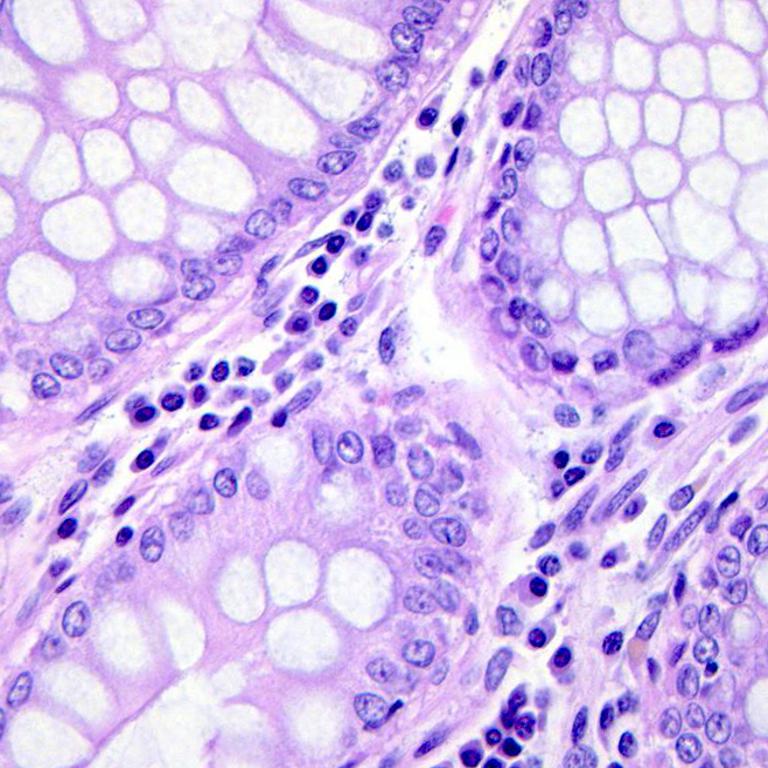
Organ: colon
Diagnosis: benign